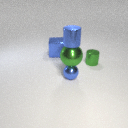
large blue metal cube to the left of small blue metal sphere